Interaction volume radius: 10 \u00c5
Interaction volume height: 40 \u00c5
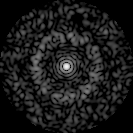
Disorder parameter: 0.8567